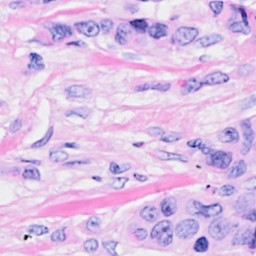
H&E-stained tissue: Breast